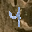
Label: 4